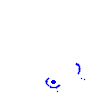
Particle: kaon